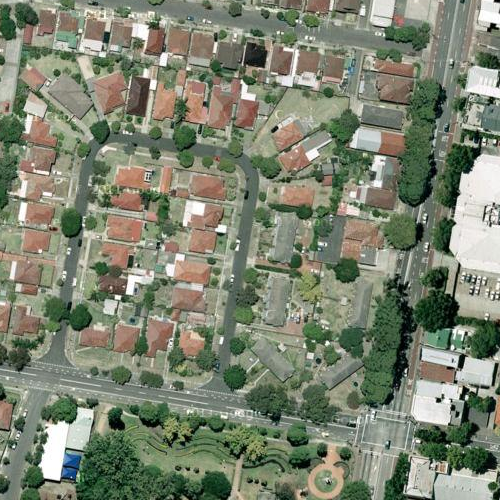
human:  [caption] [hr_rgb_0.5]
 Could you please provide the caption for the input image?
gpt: Many houses arranged densely in this area with some roads go through .

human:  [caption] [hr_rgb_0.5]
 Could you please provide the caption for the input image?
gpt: Lots of houses with red and orange roofs arranged densely .

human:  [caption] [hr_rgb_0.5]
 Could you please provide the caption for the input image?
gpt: A residential area with houses arranged neatly and some roads go through this area .

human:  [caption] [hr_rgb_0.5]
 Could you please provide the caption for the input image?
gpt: This is a town with many houses arranged densely while some roads go through .

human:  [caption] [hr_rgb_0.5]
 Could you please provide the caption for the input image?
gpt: A residential area with houses arranged neatly .